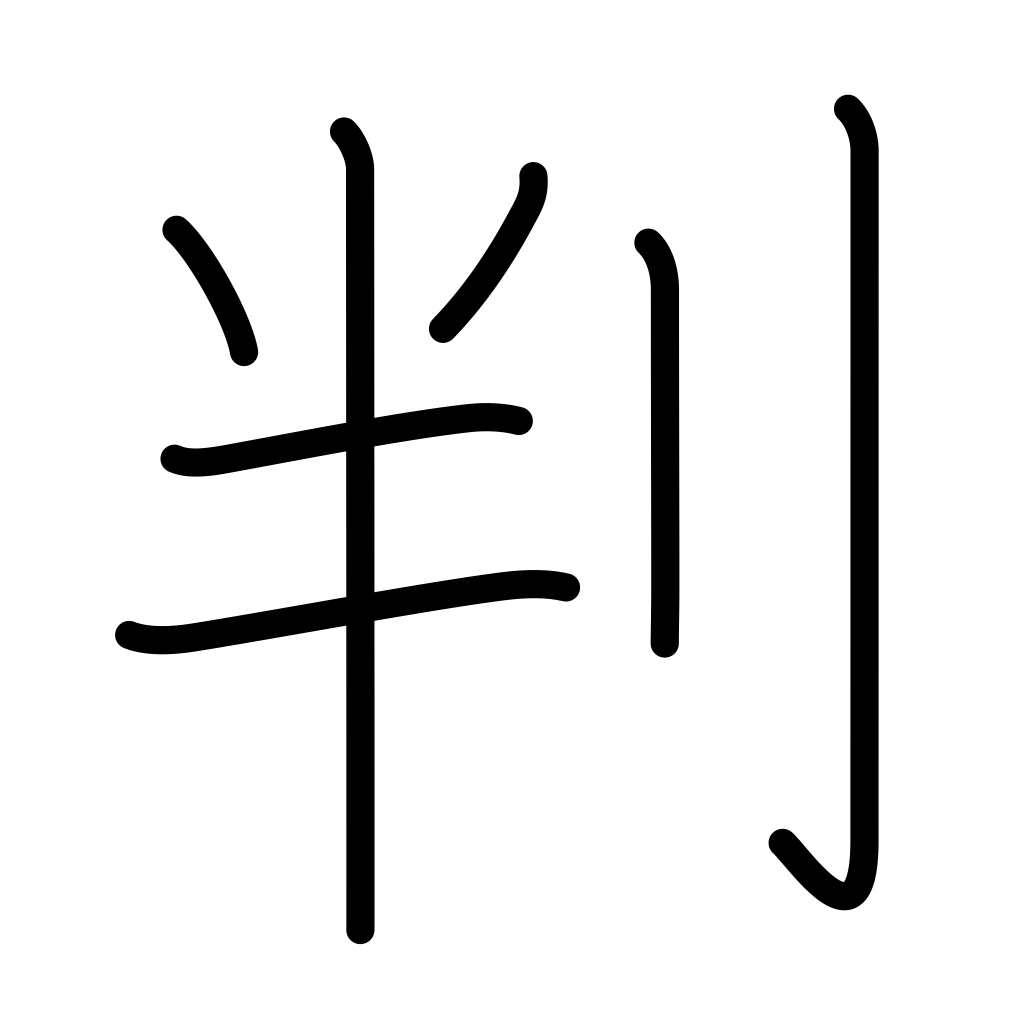
Meaning: judgement, judgment, signature, stamp, seal